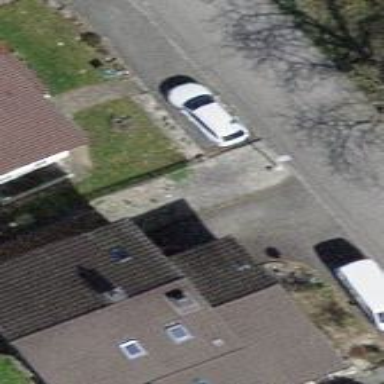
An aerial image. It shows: Building with tiled roof.